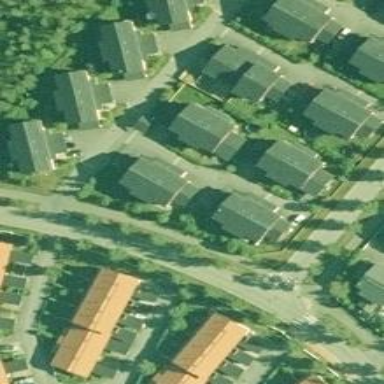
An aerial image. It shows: Living street.